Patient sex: M
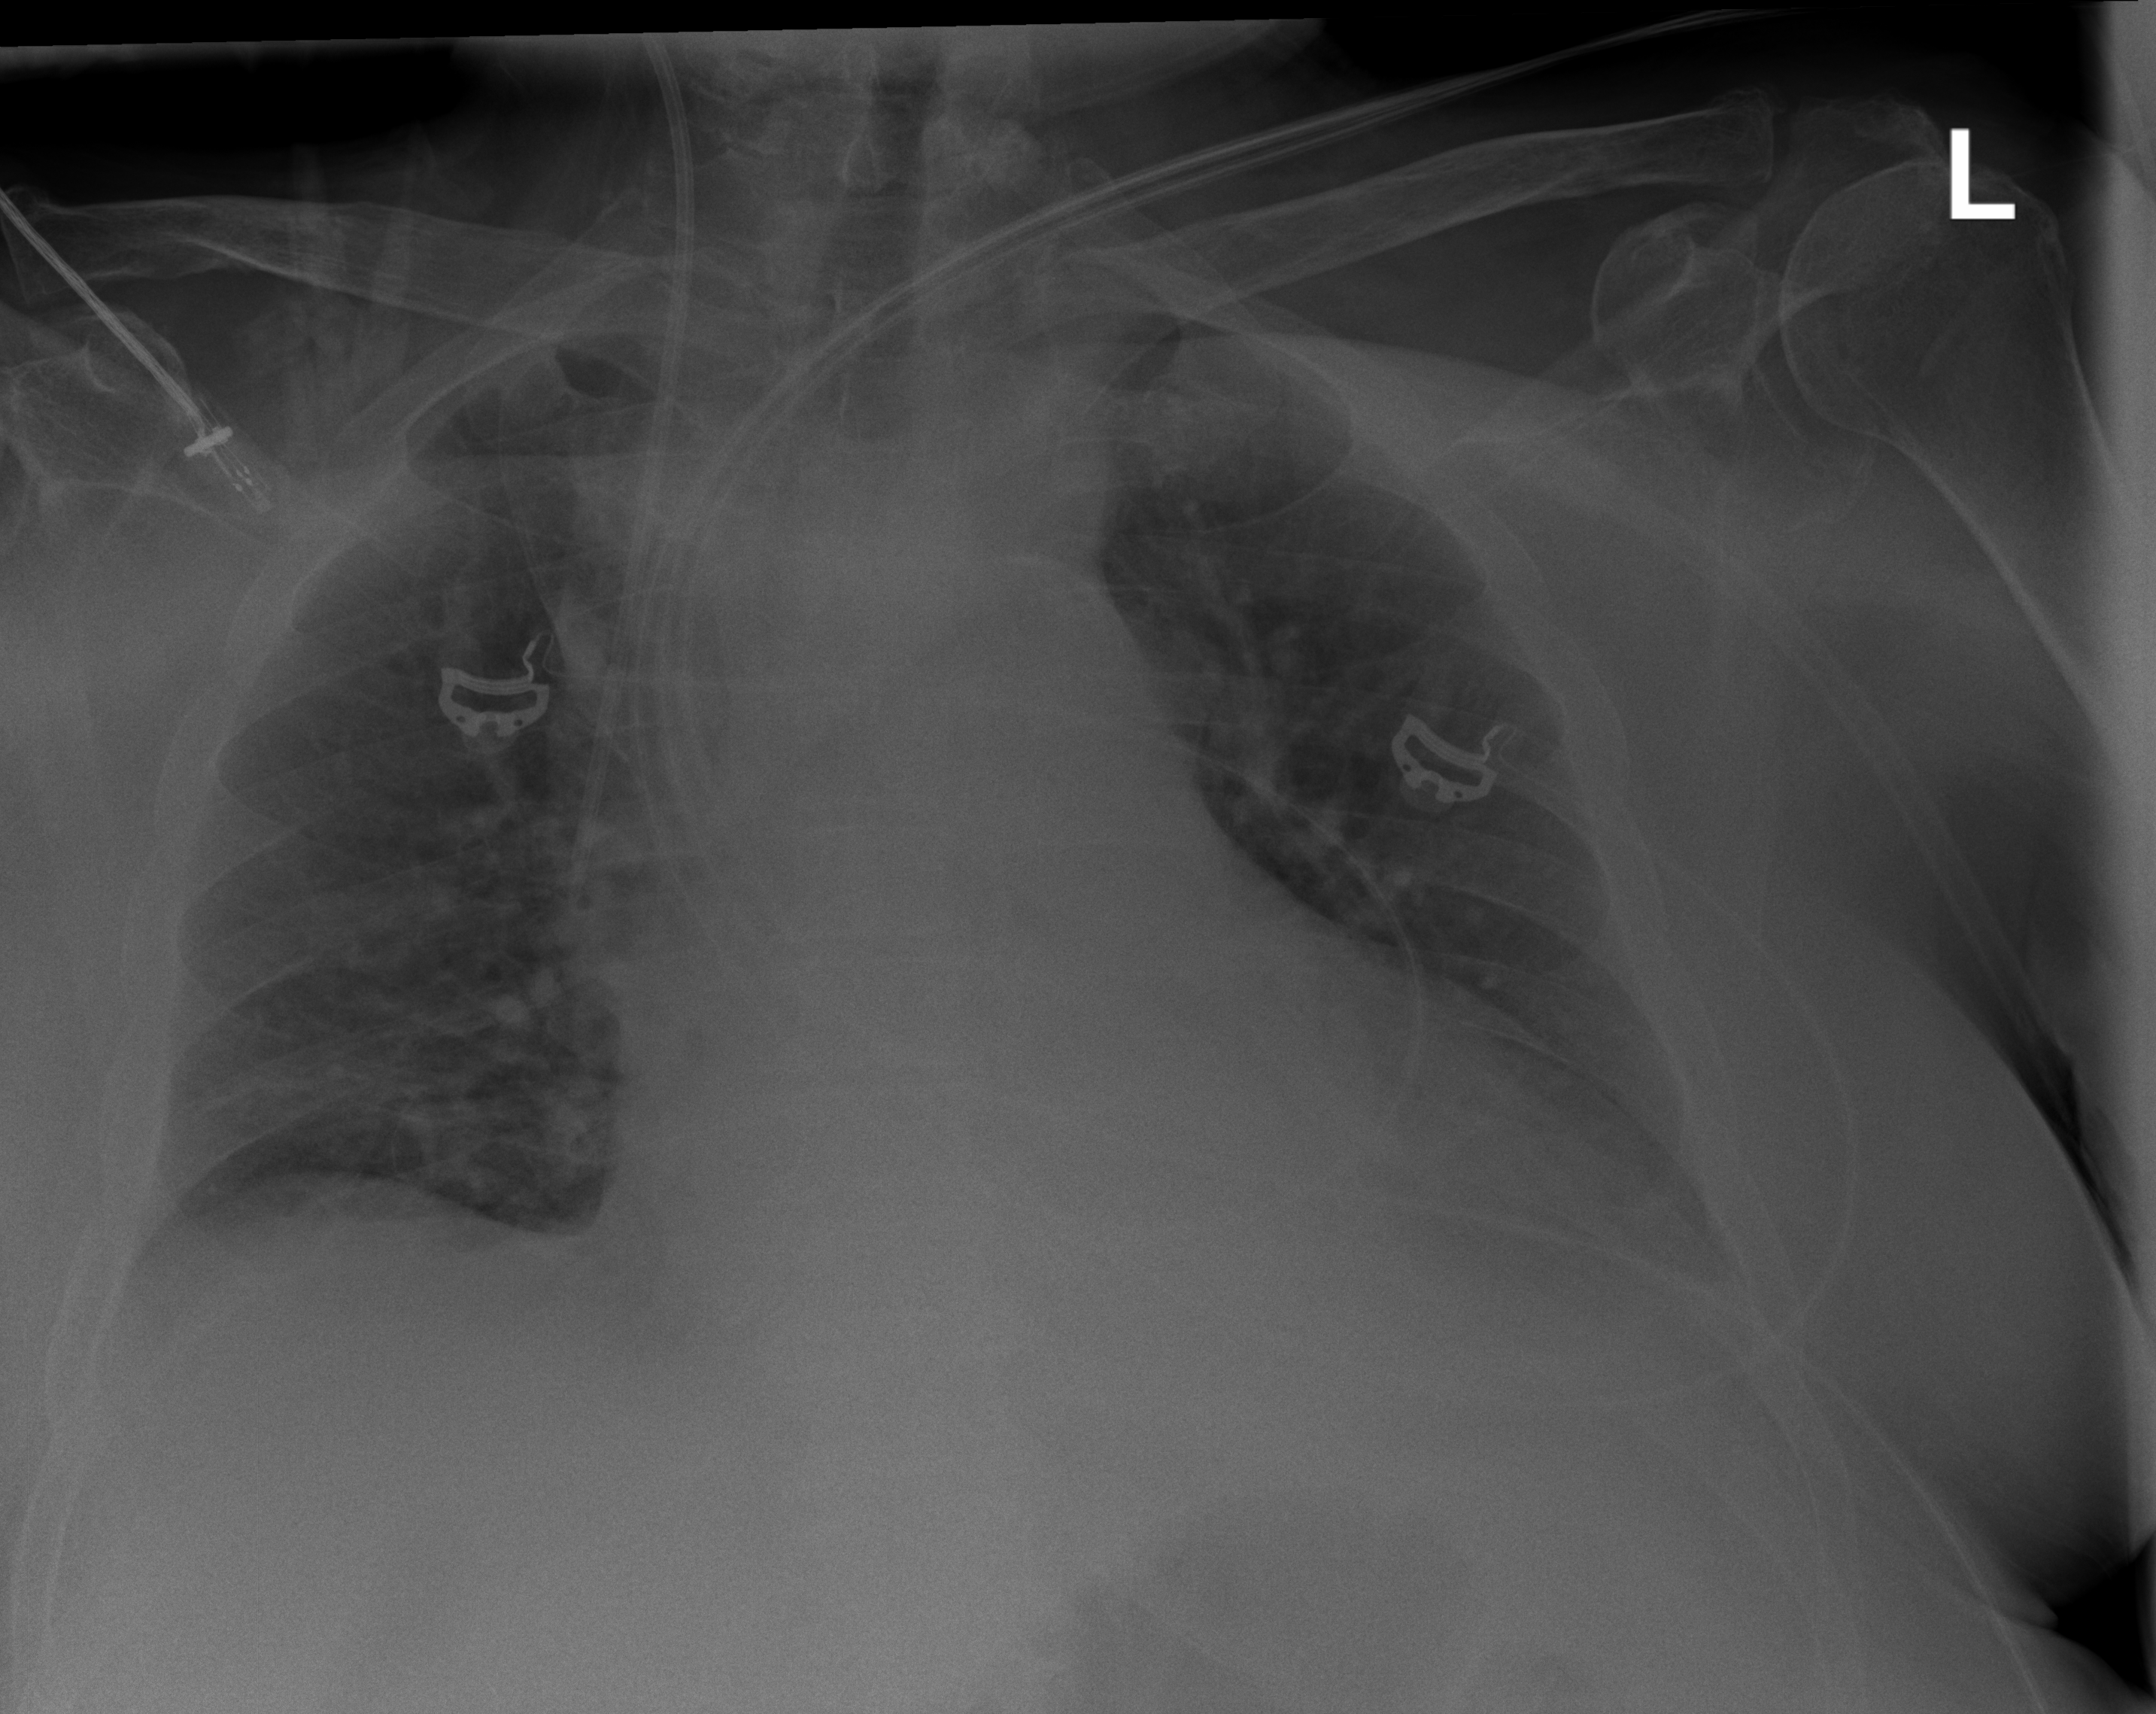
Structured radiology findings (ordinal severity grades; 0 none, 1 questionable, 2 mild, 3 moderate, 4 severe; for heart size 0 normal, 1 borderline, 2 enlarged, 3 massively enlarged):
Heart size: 2
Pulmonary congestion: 1
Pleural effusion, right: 0
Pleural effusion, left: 1
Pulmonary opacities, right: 0
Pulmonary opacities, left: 0
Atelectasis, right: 0
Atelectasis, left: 0